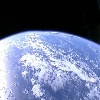
Label: cloud